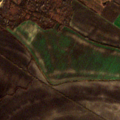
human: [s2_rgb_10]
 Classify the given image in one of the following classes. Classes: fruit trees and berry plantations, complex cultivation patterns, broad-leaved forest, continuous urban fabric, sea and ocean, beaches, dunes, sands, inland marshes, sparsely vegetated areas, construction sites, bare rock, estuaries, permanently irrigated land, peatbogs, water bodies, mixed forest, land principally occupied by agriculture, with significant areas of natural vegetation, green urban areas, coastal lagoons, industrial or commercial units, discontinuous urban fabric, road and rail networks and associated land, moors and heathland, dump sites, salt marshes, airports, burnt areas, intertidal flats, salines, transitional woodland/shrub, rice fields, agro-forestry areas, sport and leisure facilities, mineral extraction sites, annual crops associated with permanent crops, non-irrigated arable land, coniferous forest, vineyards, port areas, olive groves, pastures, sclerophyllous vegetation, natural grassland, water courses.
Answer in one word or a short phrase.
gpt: non-irrigated arable land, transitional woodland/shrub